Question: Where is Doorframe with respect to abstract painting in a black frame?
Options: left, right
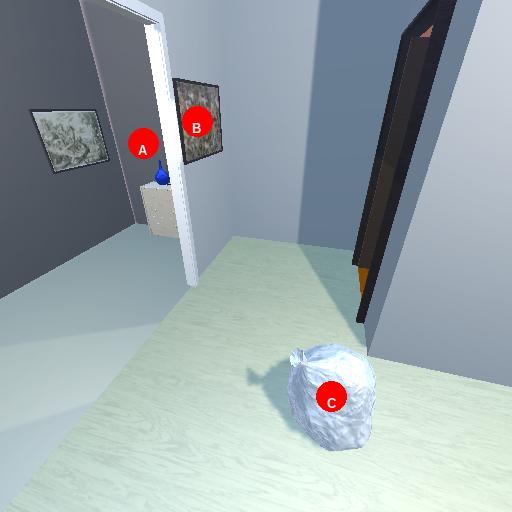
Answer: left